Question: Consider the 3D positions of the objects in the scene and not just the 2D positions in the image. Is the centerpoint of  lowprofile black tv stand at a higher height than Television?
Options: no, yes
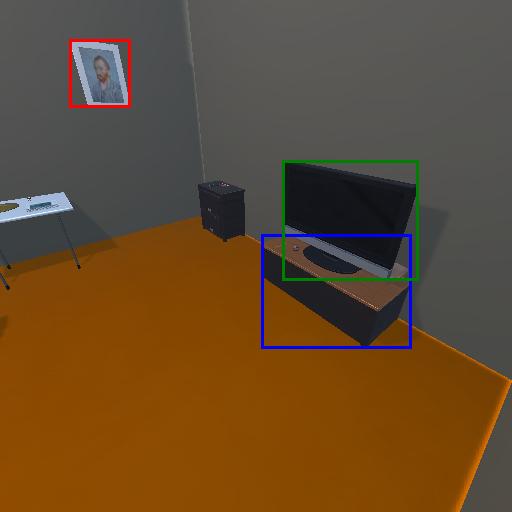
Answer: no